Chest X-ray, AP view. Patient: 53 years old, sex M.
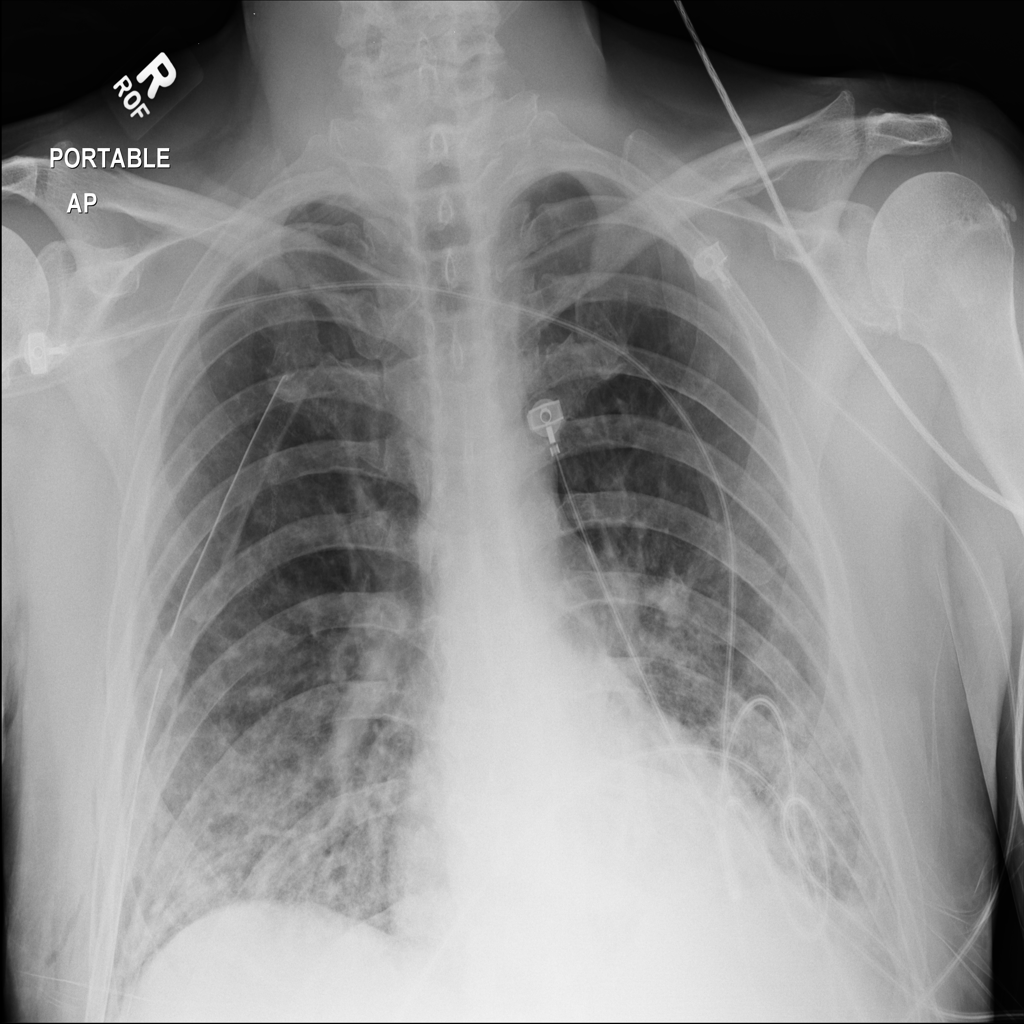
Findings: Effusion, Infiltration